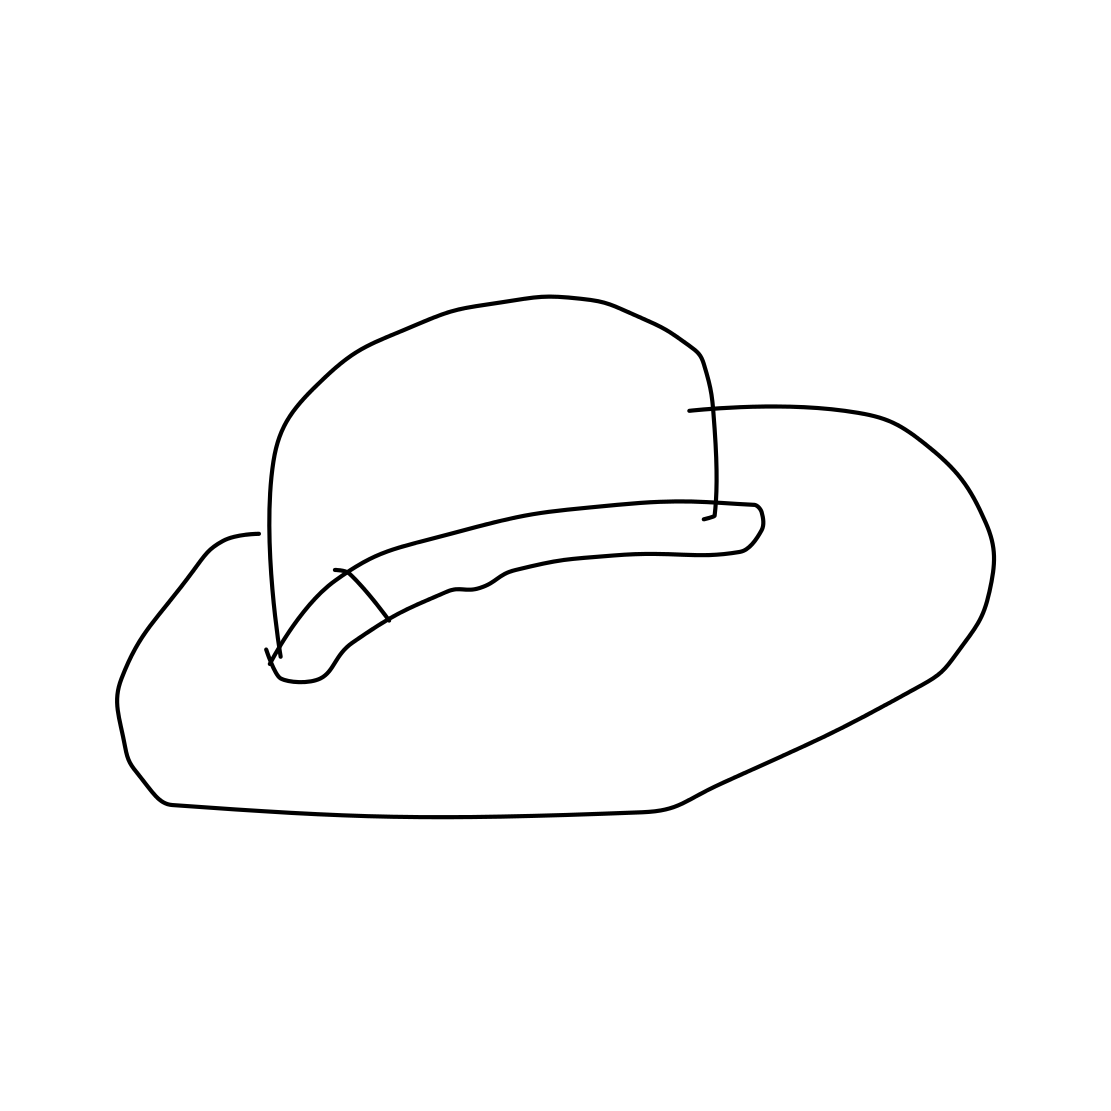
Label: hat